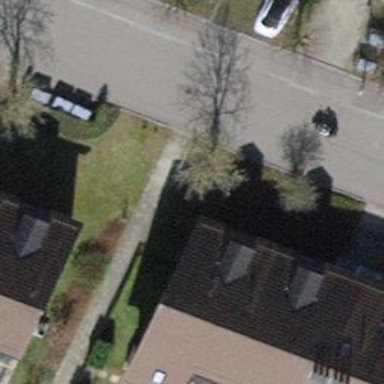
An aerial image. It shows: Set of steps on the road.